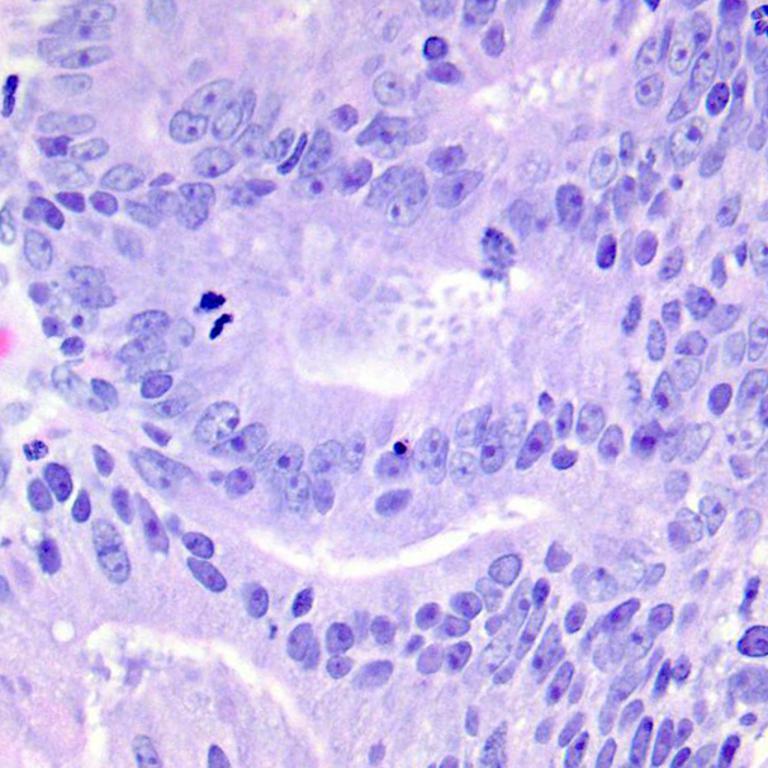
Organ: colon
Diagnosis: adenocarcinomas